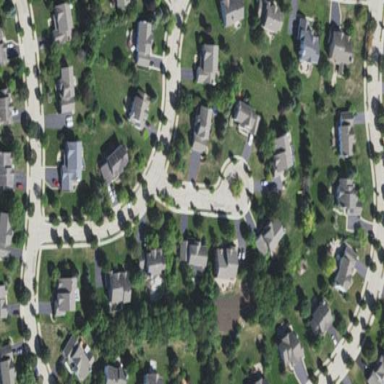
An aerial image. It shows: Residential area zoned for single-family homes.